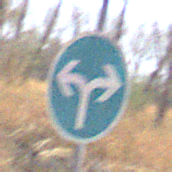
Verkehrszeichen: VorgeschriebeneFahrtrichtungRechtsOderLinks
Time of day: Midday
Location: Outdoor (Nature)
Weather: Clear
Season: NotSpecified
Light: Natural